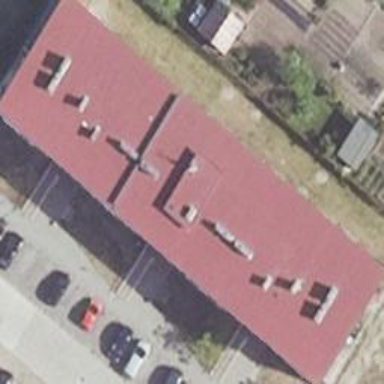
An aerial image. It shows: Residential building.